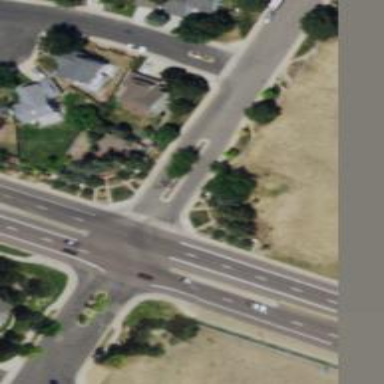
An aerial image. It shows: Unmarked crossing on the road.